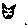
Label: cat